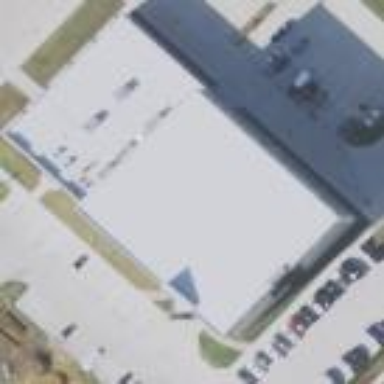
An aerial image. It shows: Building that houses fitness center.